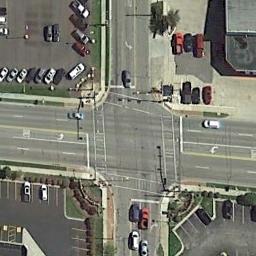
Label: intersection